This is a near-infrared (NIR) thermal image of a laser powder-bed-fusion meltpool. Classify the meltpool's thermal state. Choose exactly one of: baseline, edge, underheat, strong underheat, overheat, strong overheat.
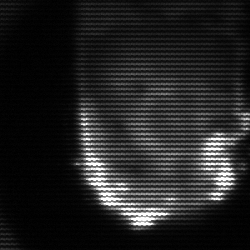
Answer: baseline